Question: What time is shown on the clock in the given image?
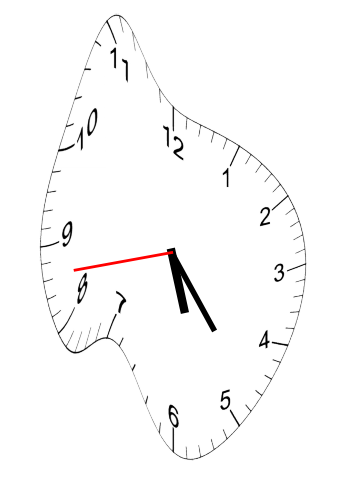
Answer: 05:23:43